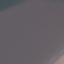
Land use / land cover class: SeaLake